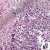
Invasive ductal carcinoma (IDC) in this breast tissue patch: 1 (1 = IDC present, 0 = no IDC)